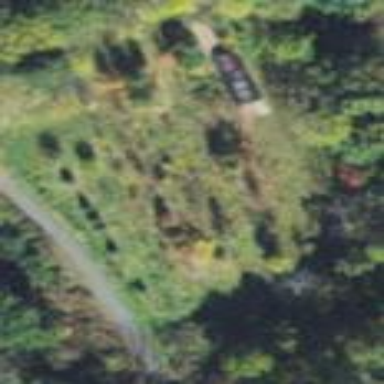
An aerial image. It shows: Plant nursery filled with trees.